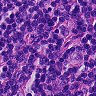
Metastatic tissue present: yes